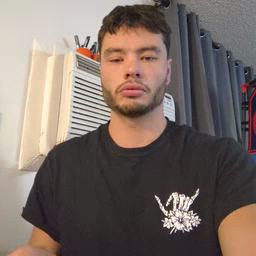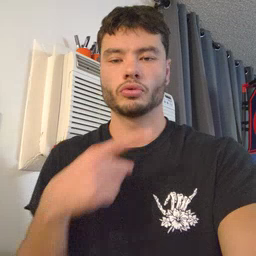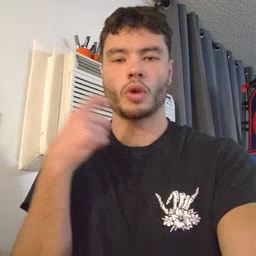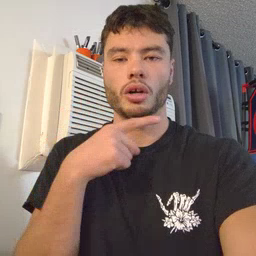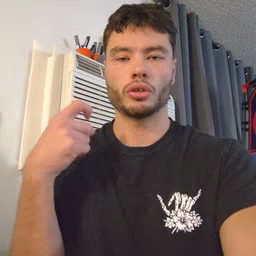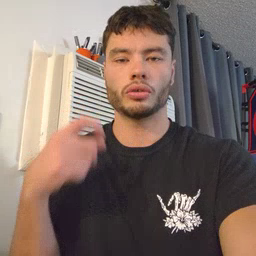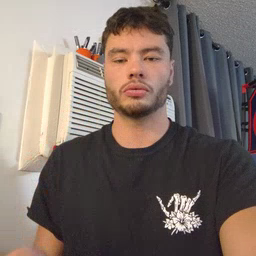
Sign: dryer